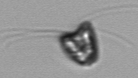
Label: Pyramimonas_longicauda